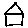
Label: house